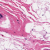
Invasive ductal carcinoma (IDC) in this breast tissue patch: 0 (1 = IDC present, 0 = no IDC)